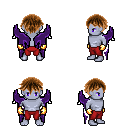
a pixel art fantasy rpg character, male body template, dark elf, purple skin, purple wings, red pants, brown short bangs hairstyle, gold gloves, four views (front, back, left, right), 2x2 character sprite sheet, small pixel art, hard edges, no anti-aliasing